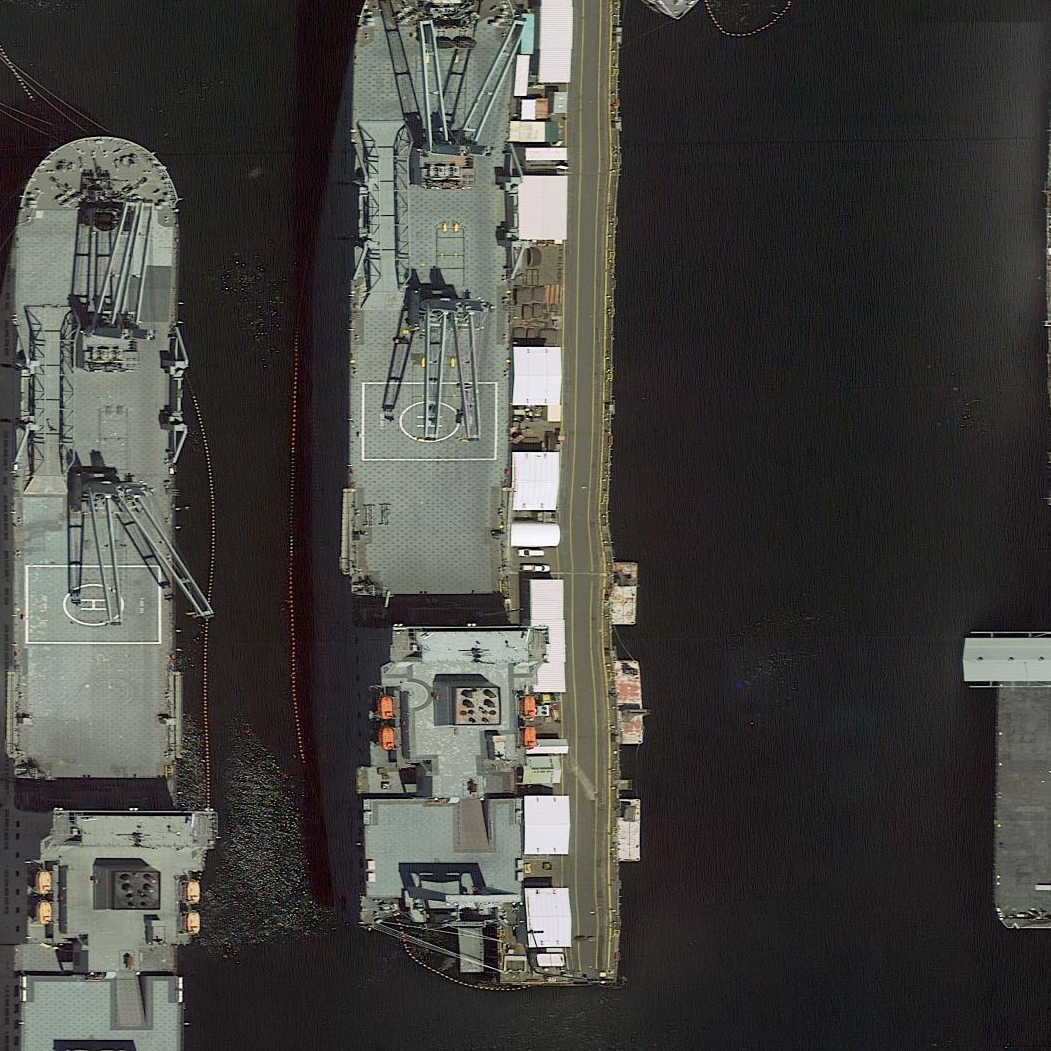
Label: Crane_ship